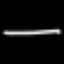
Label: line